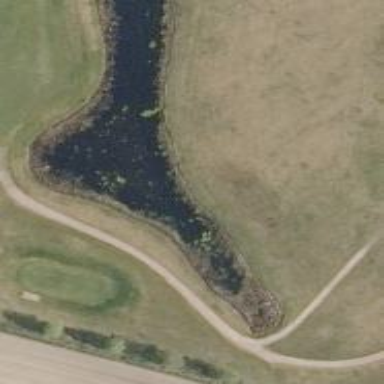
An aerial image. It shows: Scenic view of water hazard on golf course. The natural water feature adds beauty to the landscape.